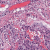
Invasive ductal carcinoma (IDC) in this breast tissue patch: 1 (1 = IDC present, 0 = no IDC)